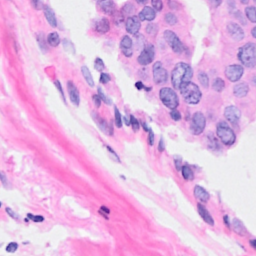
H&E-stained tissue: Breast